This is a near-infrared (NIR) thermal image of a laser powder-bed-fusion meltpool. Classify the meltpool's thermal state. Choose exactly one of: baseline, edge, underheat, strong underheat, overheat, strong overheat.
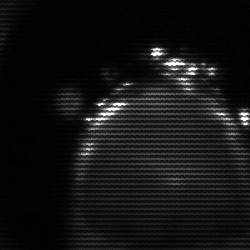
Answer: edge